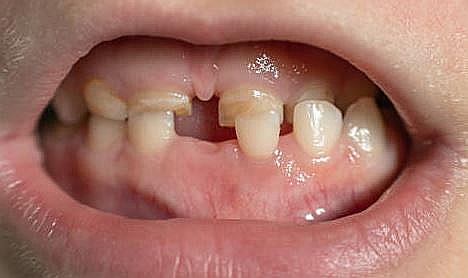
Condition: hypodontia